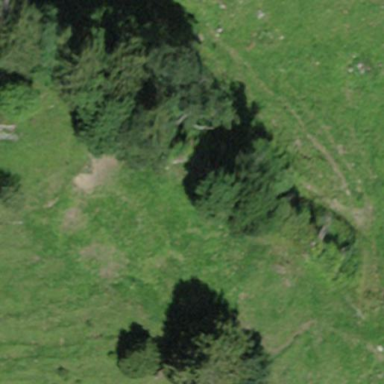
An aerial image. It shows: Forest area.